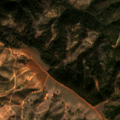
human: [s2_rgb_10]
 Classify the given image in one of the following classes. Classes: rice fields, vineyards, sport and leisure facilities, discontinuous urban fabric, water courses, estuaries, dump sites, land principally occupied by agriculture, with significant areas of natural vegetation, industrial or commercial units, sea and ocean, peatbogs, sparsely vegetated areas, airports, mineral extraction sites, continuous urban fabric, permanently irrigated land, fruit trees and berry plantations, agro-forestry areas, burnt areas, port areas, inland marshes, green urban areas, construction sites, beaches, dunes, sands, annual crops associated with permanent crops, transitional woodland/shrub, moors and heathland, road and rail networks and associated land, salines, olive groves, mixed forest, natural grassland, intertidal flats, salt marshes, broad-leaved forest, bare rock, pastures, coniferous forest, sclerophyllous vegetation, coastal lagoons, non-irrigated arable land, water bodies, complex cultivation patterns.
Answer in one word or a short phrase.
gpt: agro-forestry areas, broad-leaved forest, transitional woodland/shrub